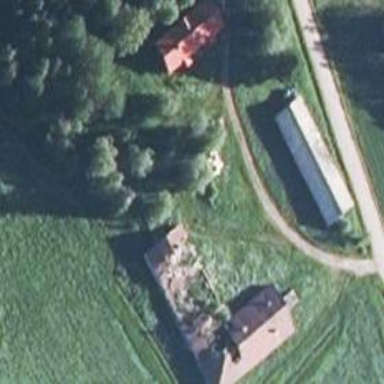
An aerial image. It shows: Farm auxiliary building.